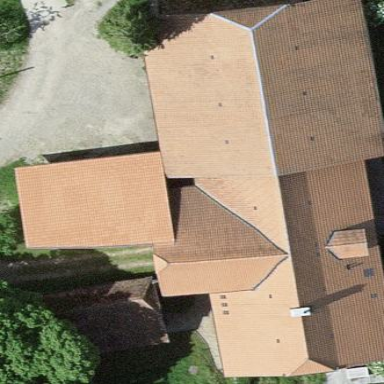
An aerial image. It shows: Farm building.